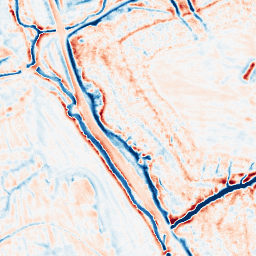
Category: edge_preserving
Decomposition family: bilateral
Decomposition parameters: d: 15
sigma_color: 50
sigma_space: 100
Upsampling method: quadratic
Upsampling parameters: scale: 2
Upsampling scale: 2